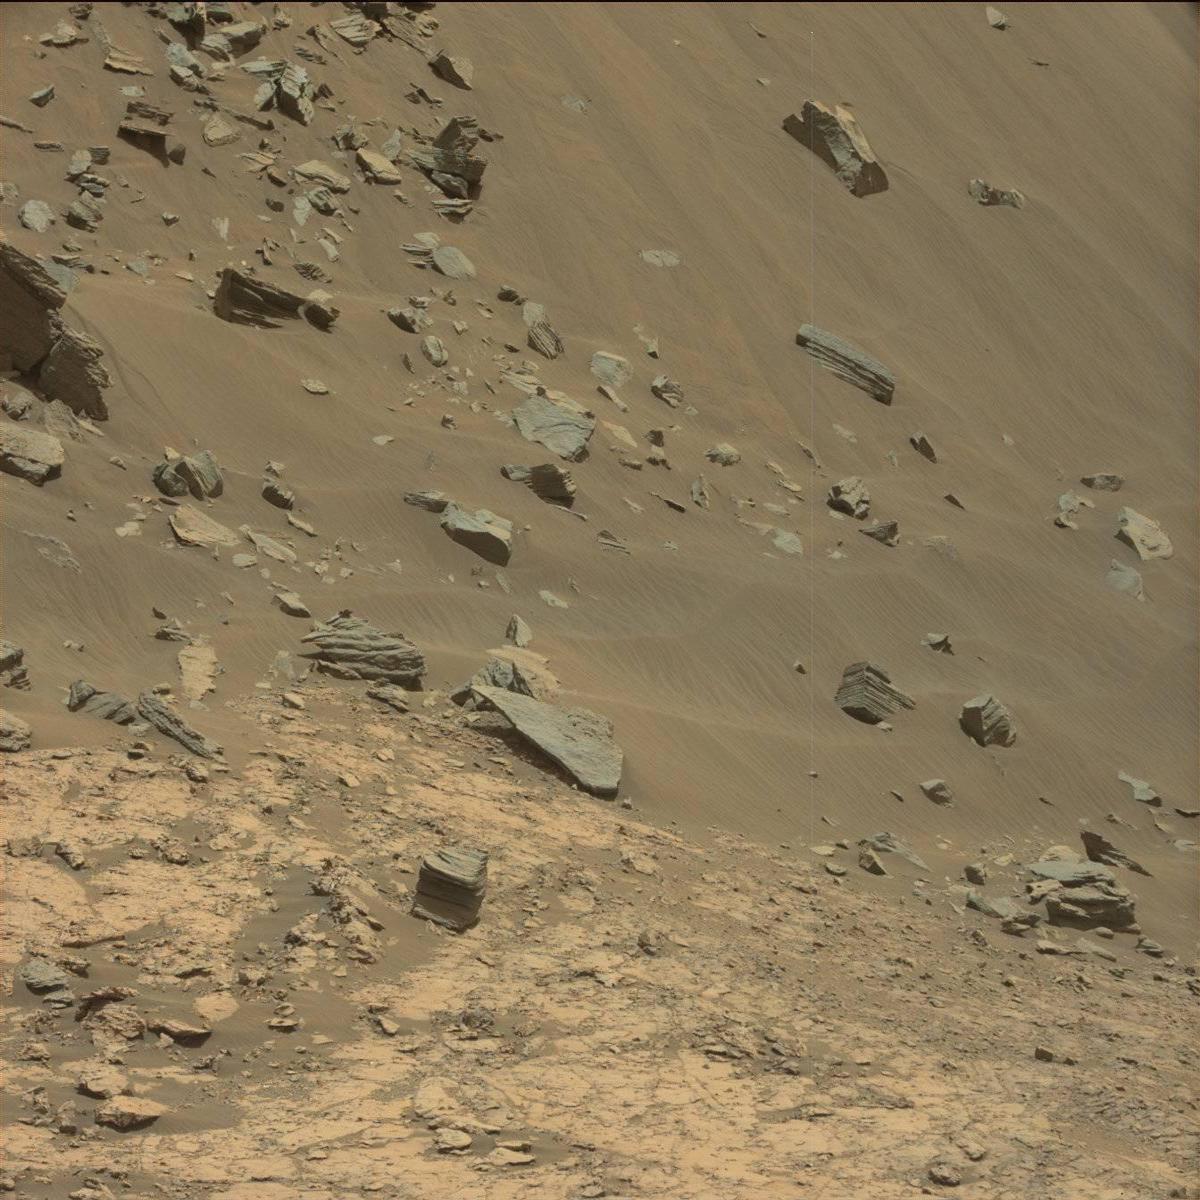
Terrain classes present: Bedrock, Rock, Sand / Soil